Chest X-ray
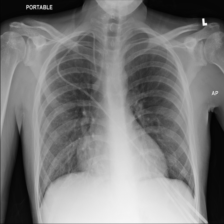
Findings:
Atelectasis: negative
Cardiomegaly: negative
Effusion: negative
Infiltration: negative
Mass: negative
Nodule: negative
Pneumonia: negative
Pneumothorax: negative
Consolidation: negative
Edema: negative
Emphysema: negative
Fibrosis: negative
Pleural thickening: negative
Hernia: negative